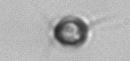
Label: Acanthoica_quattrospina